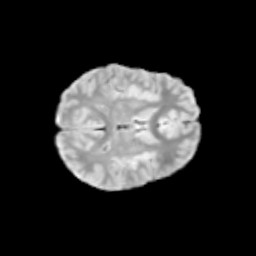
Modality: T2w
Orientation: axial
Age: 10
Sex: male
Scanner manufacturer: siemens
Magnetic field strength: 3 T
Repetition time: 3.8 s
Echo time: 0.07 s